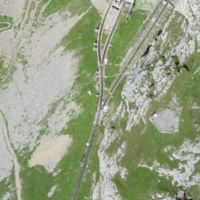
EUNIS habitat code: 31
Species observed at this site:
Pyrrhocorax graculus
Erinus alpinus
Capra ibex